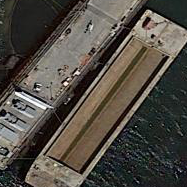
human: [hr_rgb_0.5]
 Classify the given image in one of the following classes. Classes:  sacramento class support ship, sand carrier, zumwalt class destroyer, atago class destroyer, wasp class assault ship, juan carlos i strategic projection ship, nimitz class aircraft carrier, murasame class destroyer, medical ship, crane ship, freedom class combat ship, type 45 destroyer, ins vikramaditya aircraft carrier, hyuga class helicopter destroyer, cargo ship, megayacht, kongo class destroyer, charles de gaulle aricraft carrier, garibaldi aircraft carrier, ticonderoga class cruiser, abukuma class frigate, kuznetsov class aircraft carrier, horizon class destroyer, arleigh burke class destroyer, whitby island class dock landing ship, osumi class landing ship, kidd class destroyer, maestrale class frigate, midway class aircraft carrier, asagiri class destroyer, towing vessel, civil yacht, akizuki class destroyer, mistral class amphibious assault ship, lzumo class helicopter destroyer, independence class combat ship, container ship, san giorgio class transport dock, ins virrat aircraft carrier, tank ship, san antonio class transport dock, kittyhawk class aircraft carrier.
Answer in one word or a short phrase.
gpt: Sand carrier